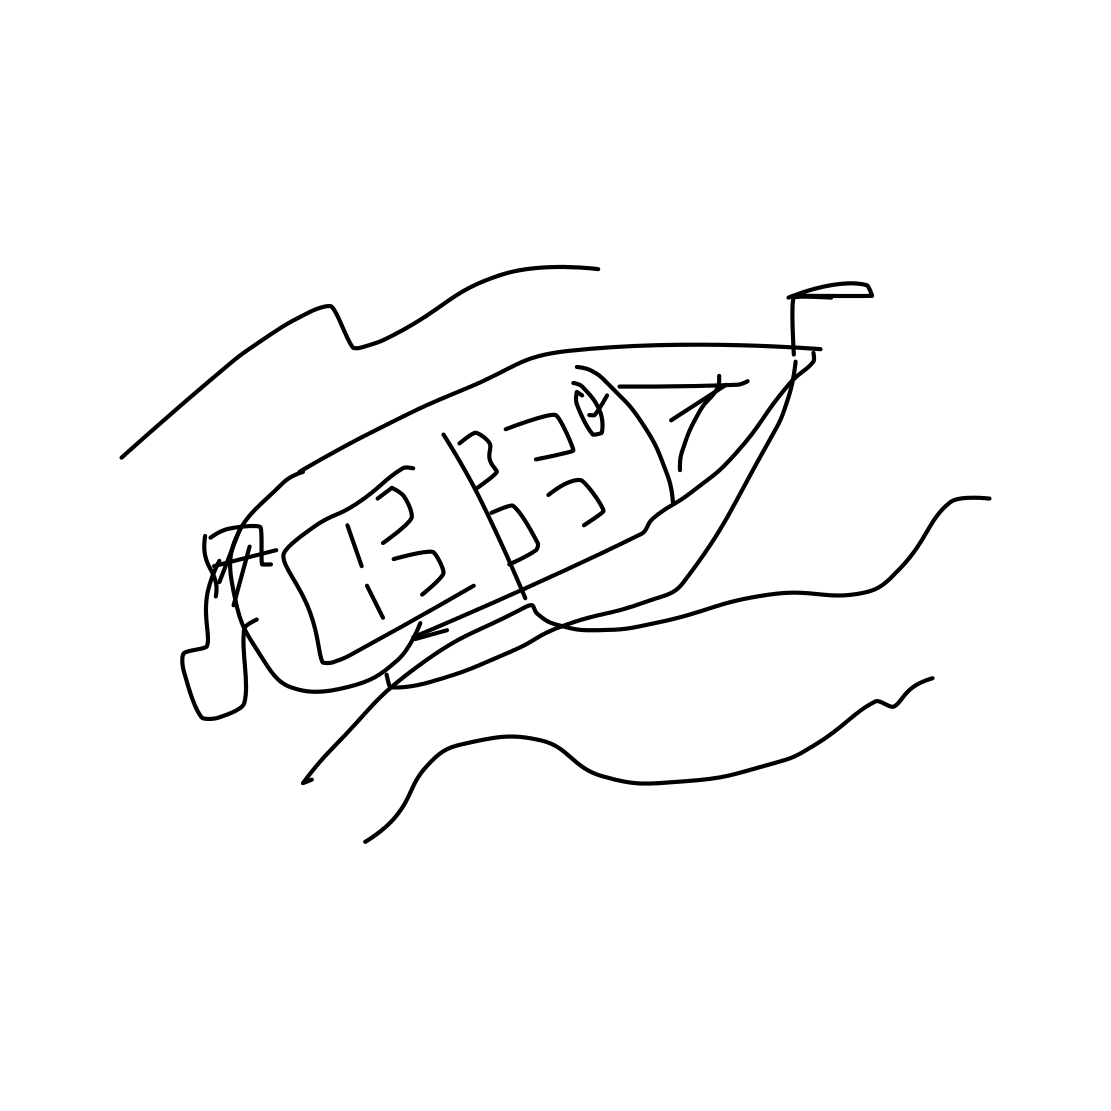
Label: speed-boat